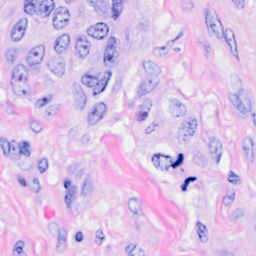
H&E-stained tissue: Breast